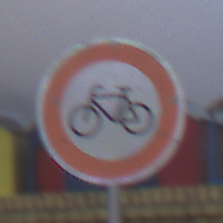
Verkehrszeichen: VerbotRadverkehr
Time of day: SunriseSunset
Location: Outdoor (Beach)
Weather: Overcast
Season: NotSpecified
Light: Natural